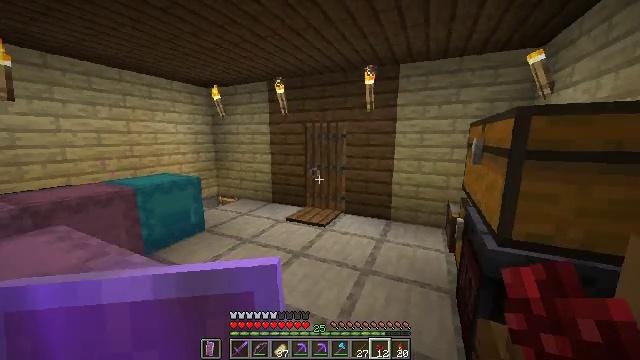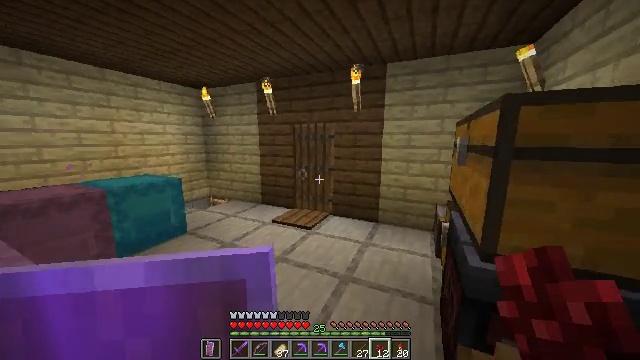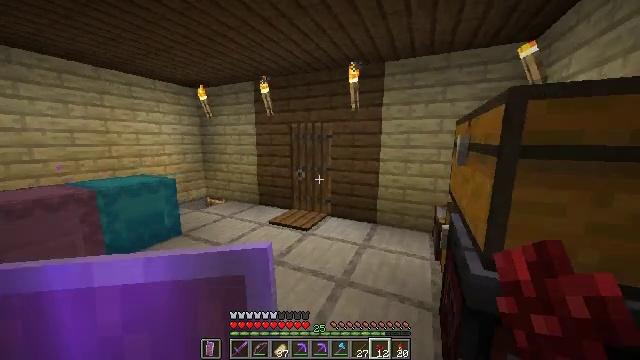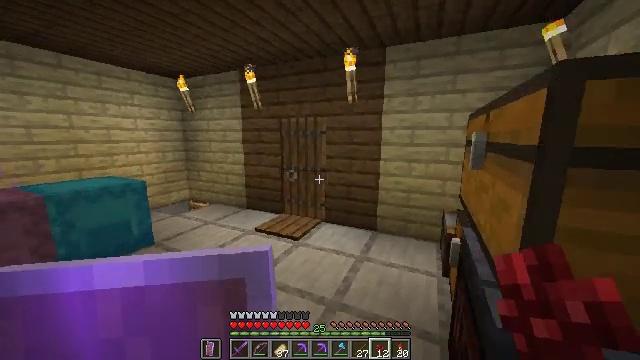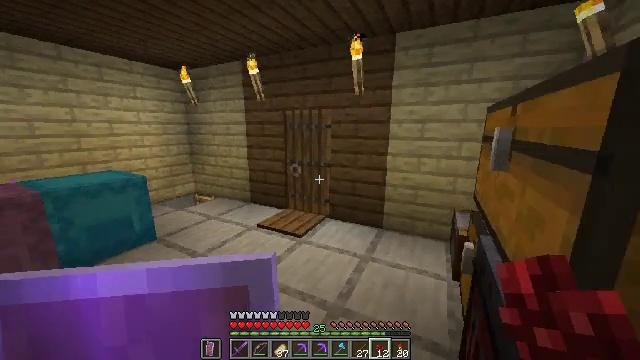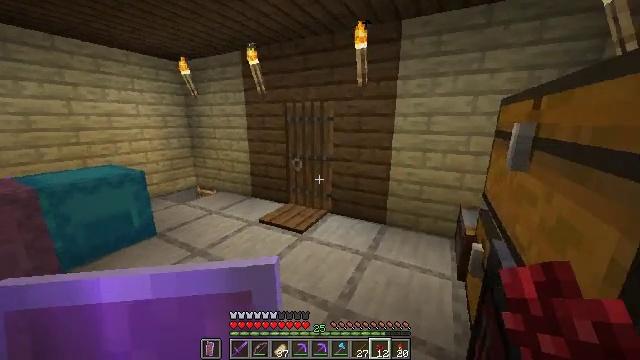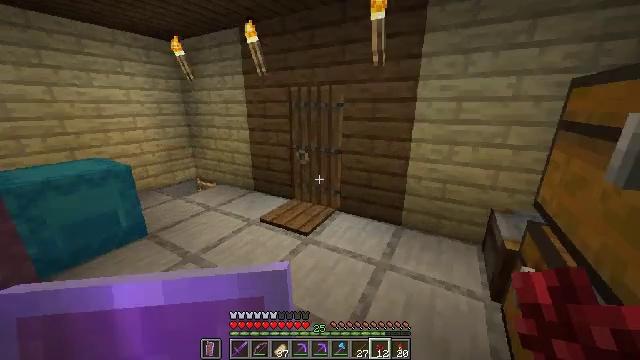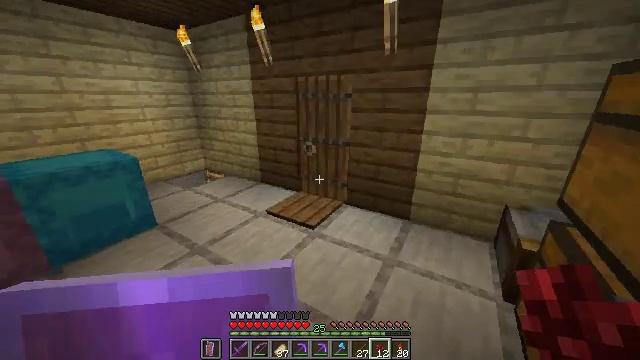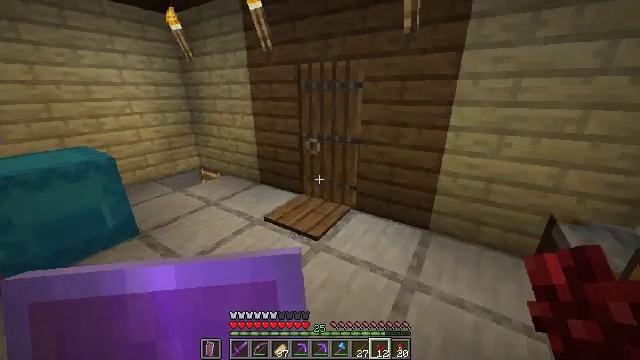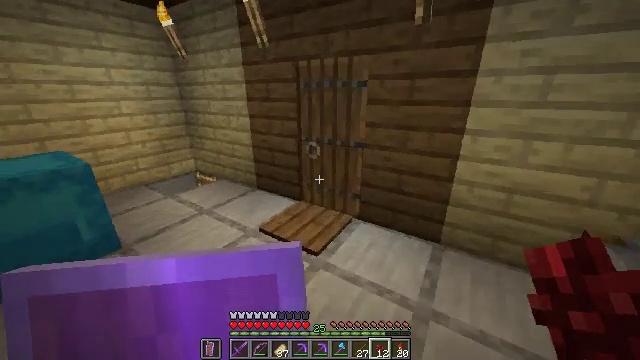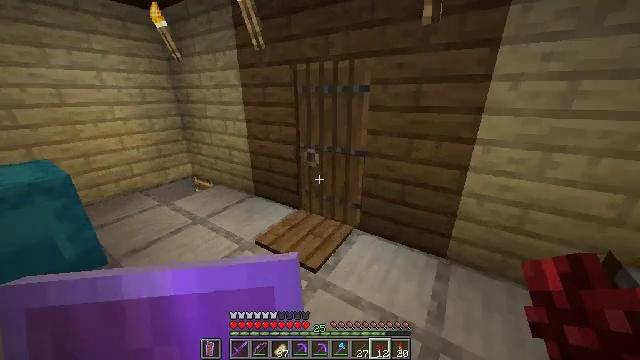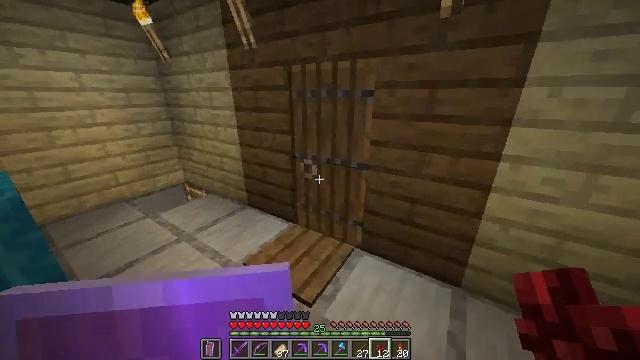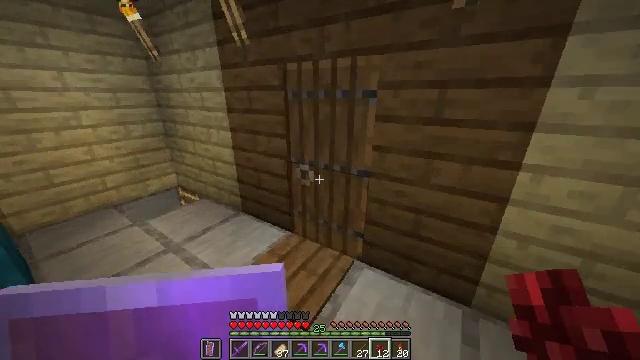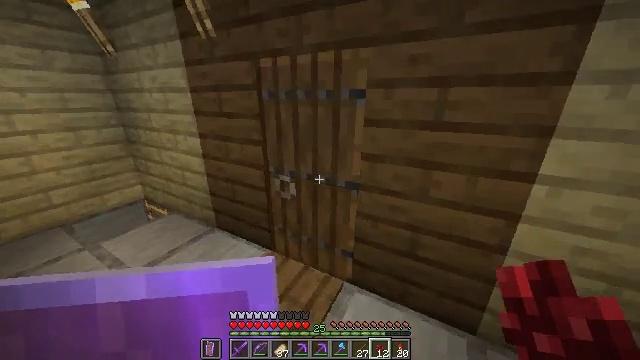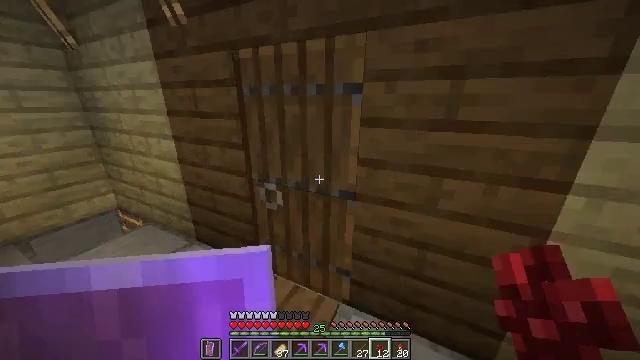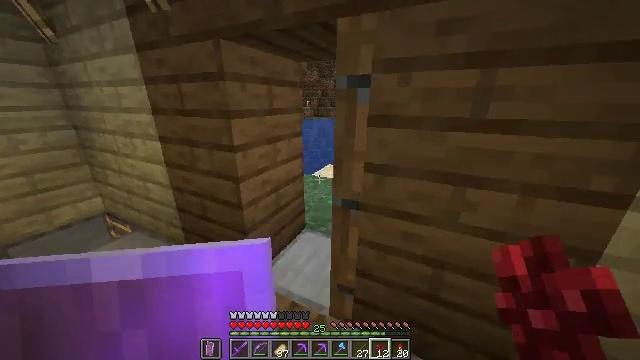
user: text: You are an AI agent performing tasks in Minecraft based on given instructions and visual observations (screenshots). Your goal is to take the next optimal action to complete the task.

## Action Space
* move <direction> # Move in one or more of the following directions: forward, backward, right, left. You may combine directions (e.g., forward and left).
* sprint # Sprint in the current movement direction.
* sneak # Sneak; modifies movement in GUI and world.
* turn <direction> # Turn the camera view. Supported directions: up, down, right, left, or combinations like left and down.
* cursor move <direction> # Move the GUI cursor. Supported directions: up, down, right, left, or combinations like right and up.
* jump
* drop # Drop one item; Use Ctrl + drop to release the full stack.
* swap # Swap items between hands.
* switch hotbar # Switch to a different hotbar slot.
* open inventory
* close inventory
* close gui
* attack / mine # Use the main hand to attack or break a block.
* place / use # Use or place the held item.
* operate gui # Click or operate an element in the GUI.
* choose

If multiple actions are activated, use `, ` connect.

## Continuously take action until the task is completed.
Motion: motion action
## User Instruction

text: Use the crafting table to craft sugar.
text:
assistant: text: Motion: move forward and move right, sprint
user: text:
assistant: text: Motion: move forward and move right, sprint
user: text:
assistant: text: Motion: move forward and move right, sprint
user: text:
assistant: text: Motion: move forward, sprint, turn left and down
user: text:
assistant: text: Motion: move forward, sprint, turn down
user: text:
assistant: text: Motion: move forward, sprint, turn left and down
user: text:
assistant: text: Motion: move forward, sprint, turn left and down
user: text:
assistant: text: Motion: move forward, sprint, turn left and down
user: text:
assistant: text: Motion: move forward, sprint
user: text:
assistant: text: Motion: move forward, sprint
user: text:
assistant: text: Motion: move forward, sprint
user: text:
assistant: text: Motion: move forward, sprint
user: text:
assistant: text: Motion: move forward, sprint, turn right
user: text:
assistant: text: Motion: move forward, sprint, turn right
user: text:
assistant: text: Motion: move forward, sprint, use / place
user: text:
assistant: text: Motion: move forward, sprint, use / place
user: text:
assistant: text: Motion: move forward, sprint, use / place
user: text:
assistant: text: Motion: move forward, sprint
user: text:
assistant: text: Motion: move forward, sprint
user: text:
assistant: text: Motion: move forward, sprint, turn right and up
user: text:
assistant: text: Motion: move forward, sprint, turn right and up
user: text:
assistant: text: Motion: move forward and move right, sprint, turn right and up
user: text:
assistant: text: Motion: move forward and move right, sprint
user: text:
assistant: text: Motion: move forward and move right, sprint
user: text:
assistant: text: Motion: move forward, sprint
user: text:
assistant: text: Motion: move forward, sprint
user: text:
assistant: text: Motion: move forward, sprint
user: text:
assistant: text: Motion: move forward, sprint, turn left and up
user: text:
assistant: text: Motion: move forward, sprint, turn left
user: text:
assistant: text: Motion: move forward, sprint, turn left